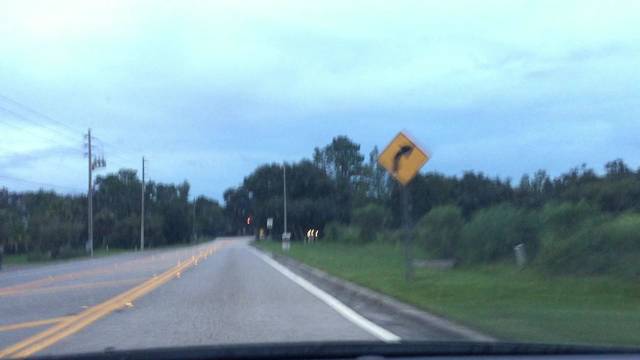
Region: United States
Coordinates: 28.279, -81.321